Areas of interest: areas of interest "Sport and cultural"
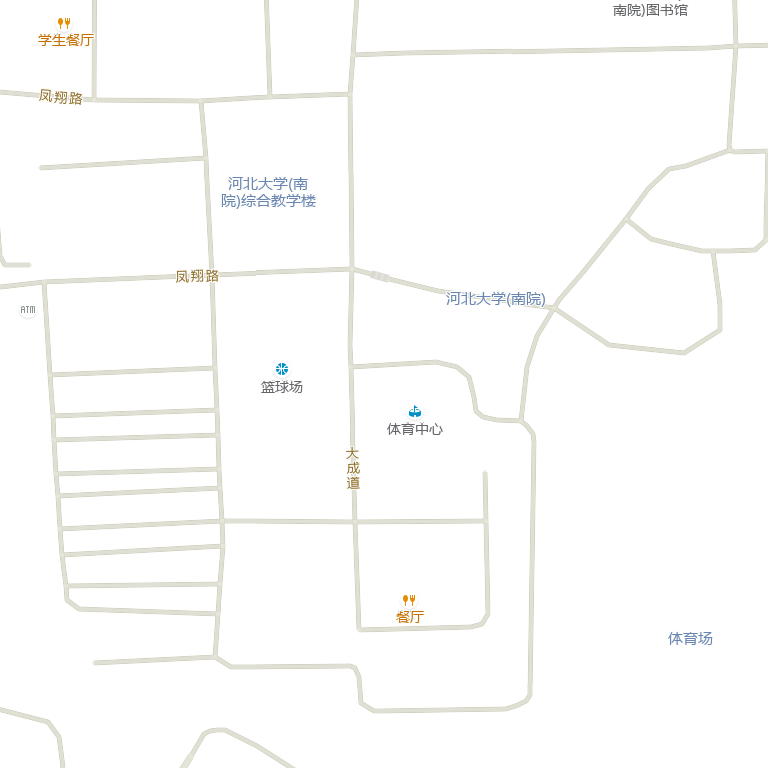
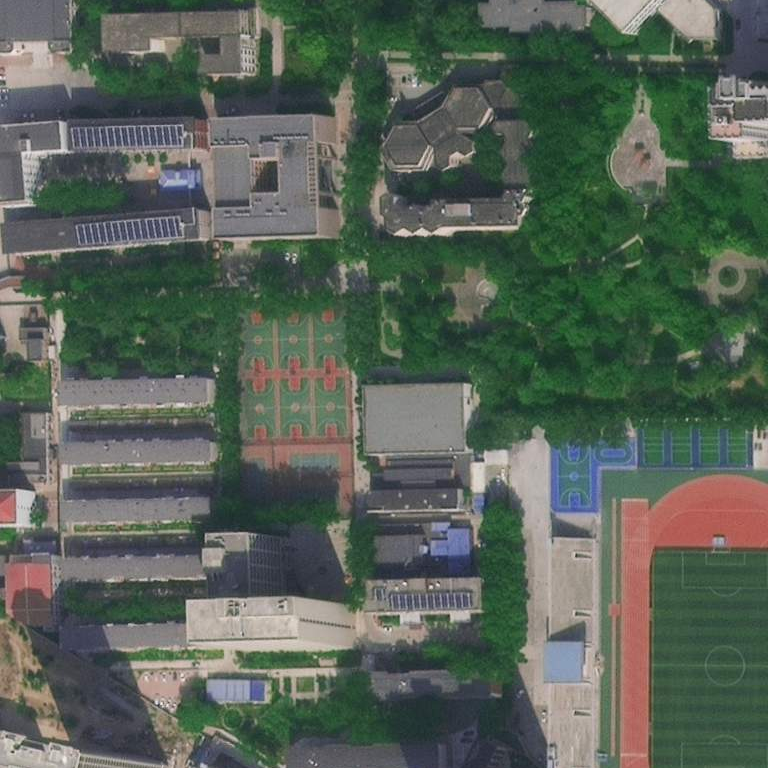